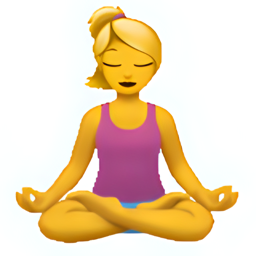
Name: woman in lotus position
Emoji: 🧘‍♀️
Group: People & Body
Sub-group: person-resting